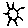
Label: sun